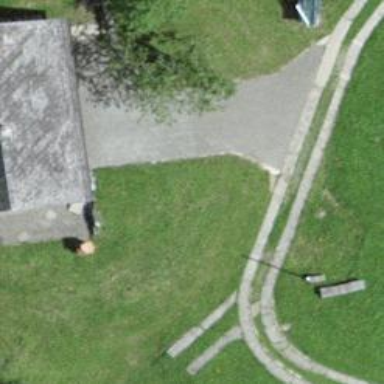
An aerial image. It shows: Concrete track with grade 1 standard.